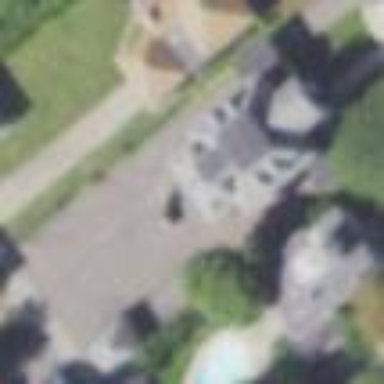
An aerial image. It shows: Funeral home building.